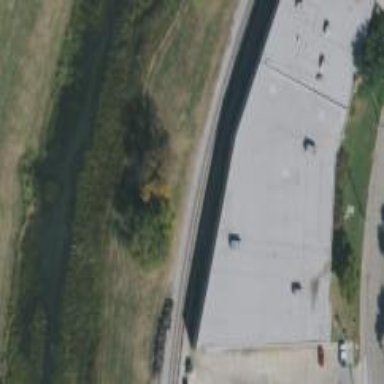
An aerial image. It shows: Warehouse.